Question: I have a text 'input' that I'd like to skew using 'transform:'skewX()'. I want to have the input's borders skewed, while keeping the text inside un-skewed.

Here's the code that I've tried:
'''
#search{
border:2px solid #323232;
border-radius: 0;
padding:3px 10px;
-moz-transform: skewX(-40deg);
-webkit-transform: skewX(-40deg);
-o-transform: skewX(-40deg);
-ms-transform: skewX(-40deg);
transform: skewX(-40deg);
}
::-webkit-input-placeholder{
-moz-transform: skewX(40deg);
-webkit-transform: skewX(40deg);
-o-transform: skewX(40deg);
-ms-transform: skewX(40deg);
transform: skewX(40deg);
}
:-moz-placeholder {
-moz-transform: skewX(40deg);
-webkit-transform: skewX(40deg);
-o-transform: skewX(40deg);
-ms-transform: skewX(40deg);
transform: skewX(40deg);
}
::-moz-placeholder {
-moz-transform: skewX(40deg);
-webkit-transform: skewX(40deg);
-o-transform: skewX(40deg);
-ms-transform: skewX(40deg);
transform: skewX(40deg);
}
:-ms-input-placeholder {
-moz-transform: skewX(40deg);
-webkit-transform: skewX(40deg);
-o-transform: skewX(40deg);
-ms-transform: skewX(40deg);
transform: skewX(40deg);
}
'''
'''
<form id="search-form" action="/idee" accept-charset="UTF-8" method="get"><input name="utf8" type="hidden" value="&#x2713;" />
<input type="text" name="search" id="search" placeholder="Search" />
</form>
'''
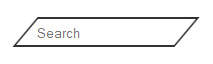
Answer: ## Solution
We need to add another layer. In this case, I'd typically use a 'label' element, wrapped around the 'input'. We can give that outer 'label' the border, and then skew it. Then we skew the inner 'input' the exact opposite amount.
---
## Code
'''
#search {
display:inline-block;
border:2px solid #323232;
border-radius: 0;
padding:3px 10px;
-moz-transform: skewX(-40deg);
-webkit-transform: skewX(-40deg);
-o-transform: skewX(-40deg);
-ms-transform: skewX(-40deg);
transform: skewX(-40deg);
}
#search input {
border:0;
box-shadow: none;
-moz-transform: skewX(40deg);
-webkit-transform: skewX(40deg);
-o-transform: skewX(40deg);
-ms-transform: skewX(40deg);
transform: skewX(40deg);
}
'''
'''
<form id="search-form" action="/idee" accept-charset="UTF-8" method="get"><input name="utf8" type="hidden" value="&#x2713;" />
<label id="search"><input type="text" placeholder="Search" /></label>
</form>
'''
---
### Extra
I misunderstood your question initially and thought that you wanted the border to be skewed, and the placeholder text also skewed, but the final actual text NOT skewed. This is a bit more complex, but can be done, and since I already got it figured out, I'll just leave a Codepen link here: <URL>